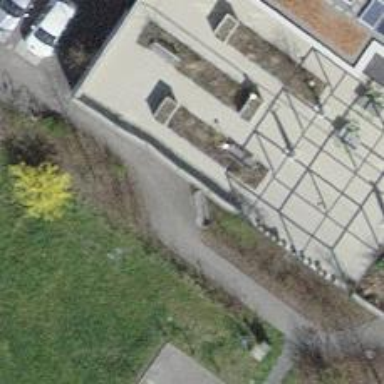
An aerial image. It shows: Brown bench in the vicinity.